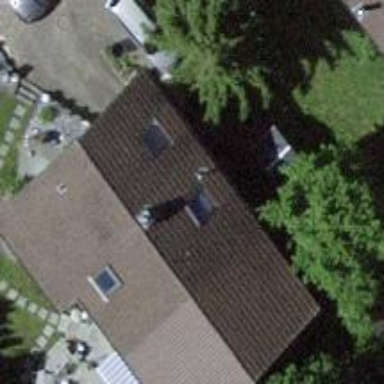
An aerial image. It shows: Residential building with gabled roof.